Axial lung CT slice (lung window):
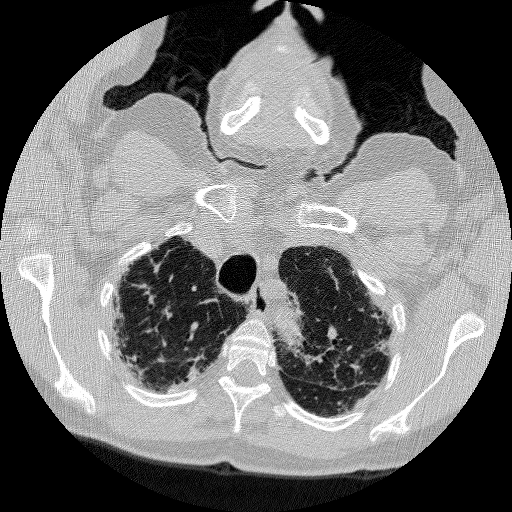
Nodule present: no